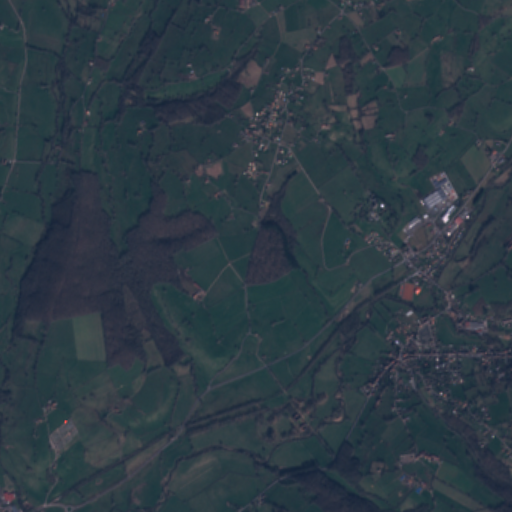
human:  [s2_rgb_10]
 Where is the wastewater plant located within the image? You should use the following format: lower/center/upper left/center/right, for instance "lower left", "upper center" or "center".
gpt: The wastewater plant is located in the lower right of the image.
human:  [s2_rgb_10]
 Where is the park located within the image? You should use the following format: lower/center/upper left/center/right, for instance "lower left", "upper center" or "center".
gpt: There is no park in the image.